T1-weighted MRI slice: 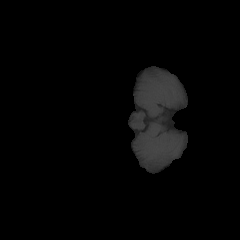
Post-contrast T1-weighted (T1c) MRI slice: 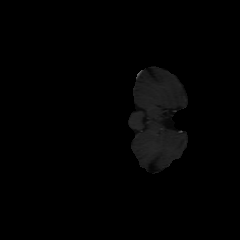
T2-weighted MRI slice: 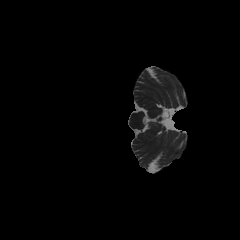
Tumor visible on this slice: no